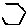
Label: hexagon